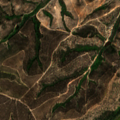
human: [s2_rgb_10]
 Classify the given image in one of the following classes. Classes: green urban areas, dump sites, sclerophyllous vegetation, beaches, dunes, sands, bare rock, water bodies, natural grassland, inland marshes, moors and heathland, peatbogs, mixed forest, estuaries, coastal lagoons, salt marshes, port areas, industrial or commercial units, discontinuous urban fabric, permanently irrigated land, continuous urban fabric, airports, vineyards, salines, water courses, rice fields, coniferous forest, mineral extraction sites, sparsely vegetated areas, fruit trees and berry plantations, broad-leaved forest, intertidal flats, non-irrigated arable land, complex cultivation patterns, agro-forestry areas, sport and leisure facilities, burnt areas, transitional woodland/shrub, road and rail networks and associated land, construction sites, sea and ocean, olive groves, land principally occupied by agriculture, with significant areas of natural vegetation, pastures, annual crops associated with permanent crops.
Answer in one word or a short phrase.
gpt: non-irrigated arable land, broad-leaved forest, transitional woodland/shrub